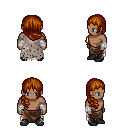
a pixel art fantasy rpg character, male body template, human, dark skin, gray tattered cape, robe skirt, brunette right-swept hairstyle, white cloth bandages, black shoes, four views (front, back, left, right), 2x2 character sprite sheet, small pixel art, hard edges, no anti-aliasing